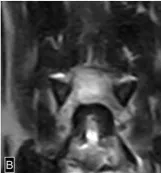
Ascending/descending cervical myelomalacia. Transverse. T2W images show severe diffusely and heterogeneously increased intramedullary T2W signal intensity within the cervical spinal cord centered over the gray matter. Notably, the recent C5-6 and C6-7 hemilaminectomy sites characterized by ostectomy and local soft tissue thickening and increased signal intensity (A, B).
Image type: radiology (mri)